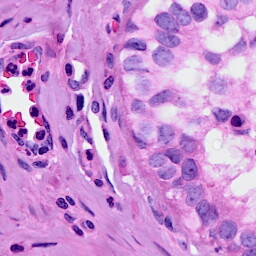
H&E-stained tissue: Breast